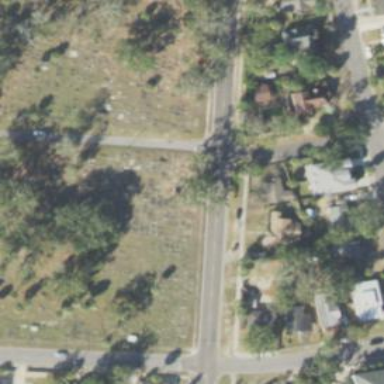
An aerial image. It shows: Cemetery.